【题型】解答题　【知识点】立体几何　【难度】medium
如图，已知点$P$在圆柱$OO_1$的底面圆$O$上，圆$O$的直径$AB=4$，圆柱$OO_1$的表面积为$20\pi$，$\angle AOP=120^\circ$.

(1)求四面体$P-A_1AB$全面积；

(2)求二面角$O-A_1P-A$的大小；
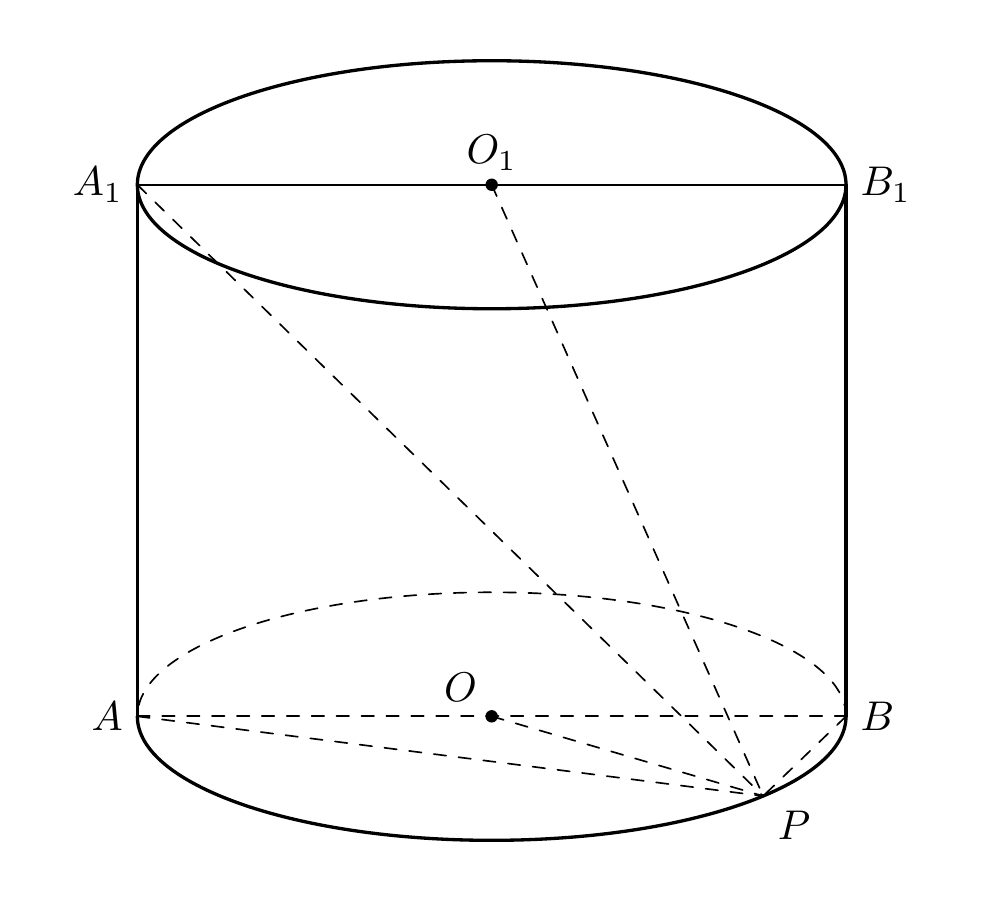
【解答】
【详解】（1）因为$AB$是圆$O$的直径，点$P$在圆柱$OO_1$的底面圆$O$上，所以$PB \perp AP$，
因为$AA_1 \perp$平面$ABP$，$PB \subset$平面$ABP$，可得$PB \perp AA_1$，
因为$AP \cap AA_1 = A$，$AP,AA_1 \subset$平面$A_1AP$，所以$PB \perp$平面$A_1AP$，
因为$A_1P \subset$平面$A_1AP$，所以$PB \perp A_1P$，

由题意$S_{\text{表}}=2\pi \cdot 2^2 + 2\pi \cdot 2 \cdot AA_1=20\pi$，解得$AA_1=3$.

在$\triangle AOP$中，$OA=OP=2$，$\angle AOP=120^\circ$，所以$AP=2\sqrt{3}$，
在$\triangle BOP$中，$OB=OP=2$，$\angle BOP=60^\circ$，所以$BP=2$，

$A_1P=\sqrt{AA_1^2 + AP^2}=\sqrt{3^2 + (2\sqrt{3})^2}=\sqrt{21}$，

所以全面积为$S_{\triangle PAB}+S_{\triangle A_1AB}+S_{\triangle A_1AP}+S_{\triangle A_1BP}=\frac{1}{2}AP \cdot PB + \frac{1}{2}AA_1 \cdot PA + \frac{1}{2}AA_1 \cdot AB + \frac{1}{2}PA_1 \cdot BP$
$=\frac{1}{2} \times 2\sqrt{3} \times 2 + \frac{1}{2} \times 3 \times 2\sqrt{3} + \frac{1}{2} \times 3 \times 4 + \frac{1}{2} \times \sqrt{21} \times 2 = 5\sqrt{3} + 6 + \sqrt{21}$，

（2）建立如图所示的空间直角坐标系，则$A(0,0,0)$，$A_1(0,0,3)$，$O(0,2,0)$，$B(0,4,0)$，$P(\sqrt{3},3,0)$.

故$\overrightarrow{A_1P}=(\sqrt{3},3,-3)$，$\overrightarrow{OA_1}=(0,-2,3)$，$\overrightarrow{AP}=(\sqrt{3},3,0)$.

设平面$A_1OP$的法向量为$\vec{m}=(x,y,z)$，
故$\overrightarrow{A_1P} \cdot \vec{m}=\sqrt{3}x + 3y - 3z = 0$且$\overrightarrow{OA_1} \cdot \vec{m}=-2y + 3z = 0$，
取$y=3$，$\vec{m}=(-\sqrt{3},3,2)$，

设平面$A_1AP$的法向量为$\vec{n}=(a,b,c)$，
故$\overrightarrow{A_1P} \cdot \vec{n}=\sqrt{3}a + 3b - 3c = 0$且$\overrightarrow{AP} \cdot \vec{n}=\sqrt{3}a + 3b = 0$，
取$a=\sqrt{3}$，$\vec{n}=(\sqrt{3},-1,0)$，

故$\cos\langle\vec{m},\vec{n}\rangle=\frac{\vec{m} \cdot \vec{n}}{|\vec{m}||\vec{n}|}=\frac{-3 - 3}{\sqrt{3+9+4} \times \sqrt{3+1}}=-\frac{3}{4}$，

由图可知二面角$O-A_1P-A$的平面角为锐角，故其余弦值为$\frac{3}{4}$，故角的大小为$\arccos\frac{3}{4}$.

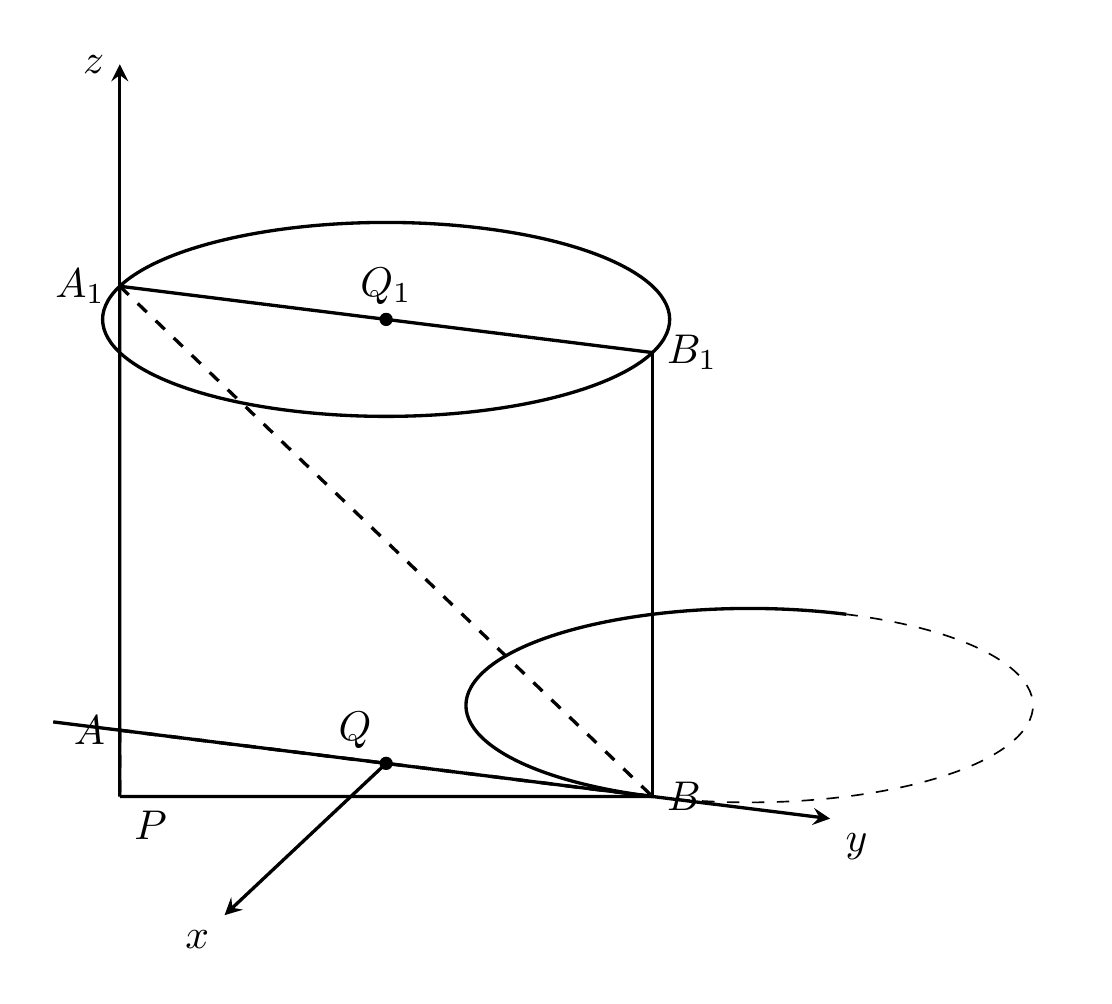